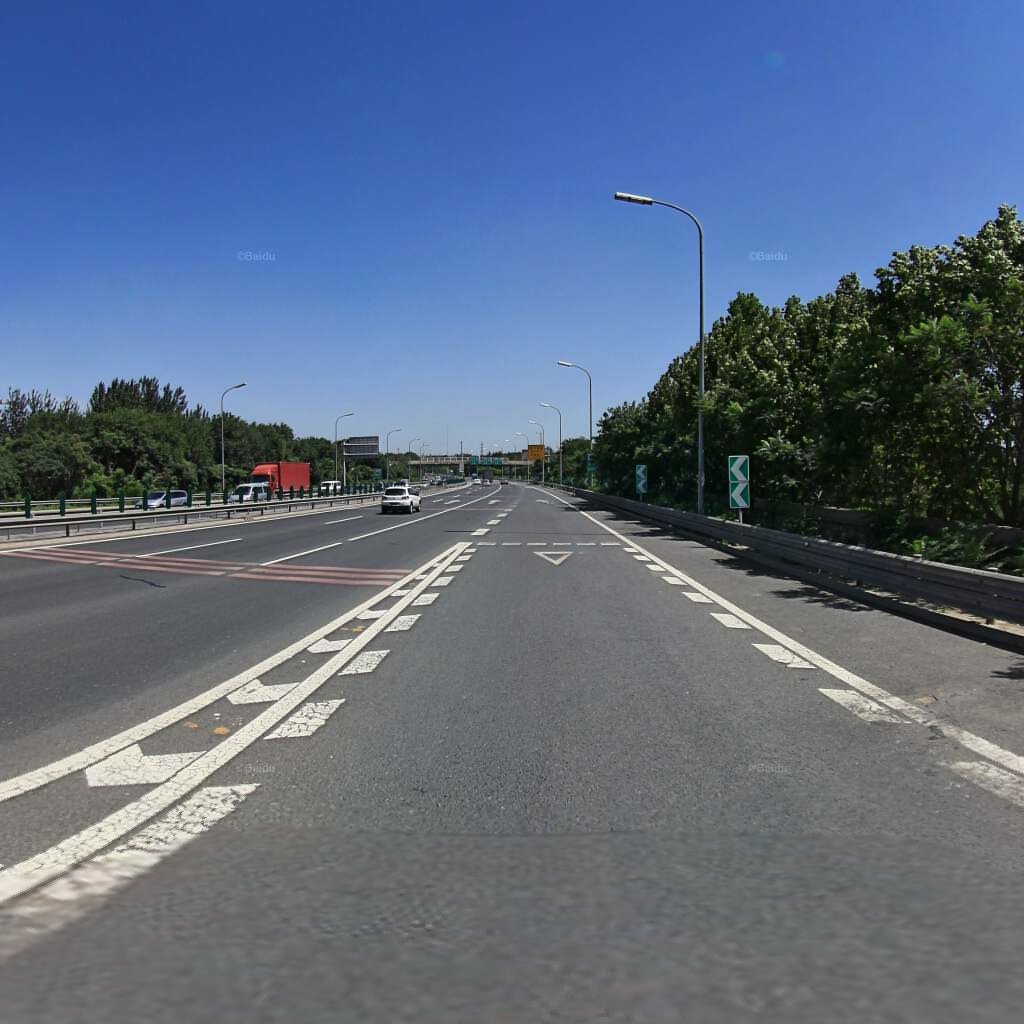
Region: Haidian
Road damage annotations: transverse patch, pothole